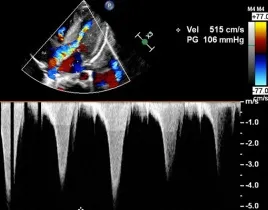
Echocardiographic findings. An obstructive pattern in the left ventricular outflow tract.
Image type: radiology (ultrasound)